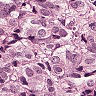
Metastatic tissue present: yes